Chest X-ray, AP view. Patient: 56 years old, sex F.
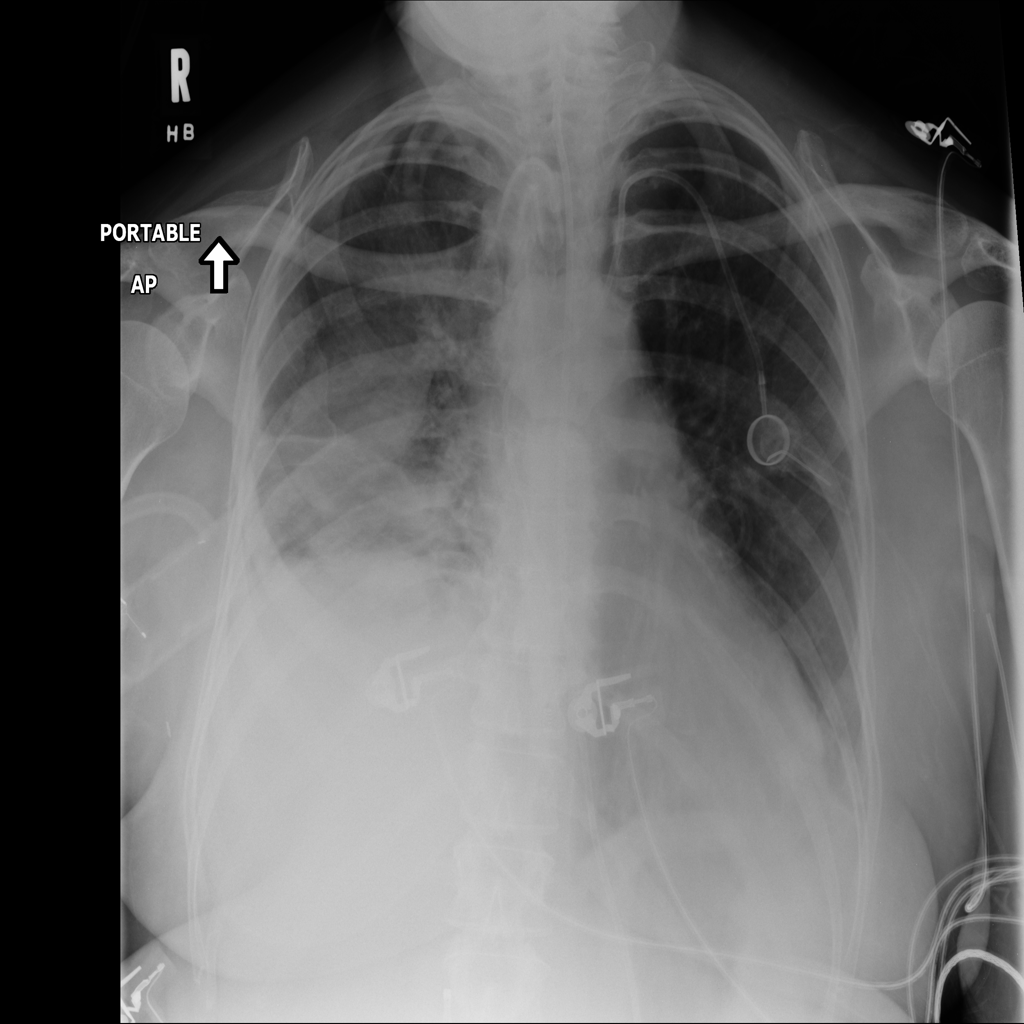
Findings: Consolidation